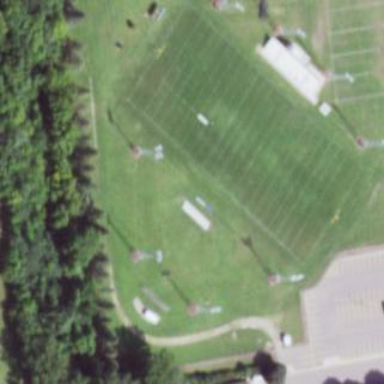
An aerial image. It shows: Pitch for American football.